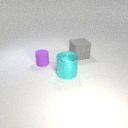
large cyan metal cylinder in front of small purple rubber cylinder